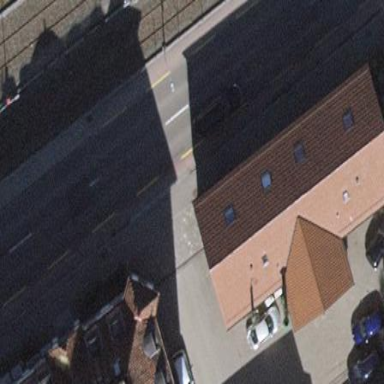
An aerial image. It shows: Building that houses restaurant.